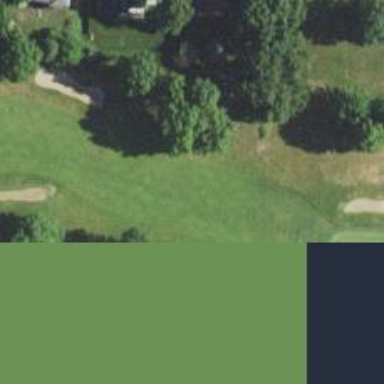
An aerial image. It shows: Golf hole.